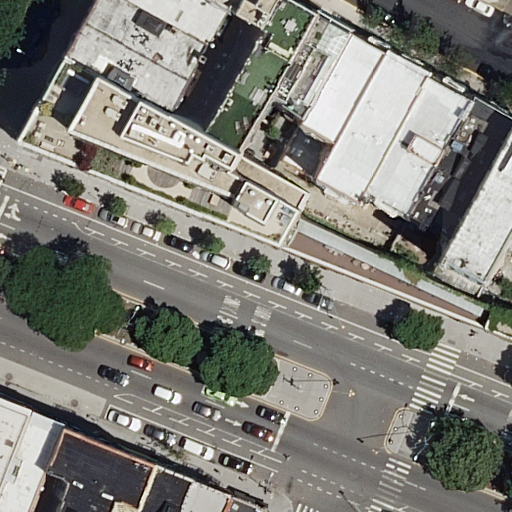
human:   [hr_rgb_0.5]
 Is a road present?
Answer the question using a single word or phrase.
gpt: yes

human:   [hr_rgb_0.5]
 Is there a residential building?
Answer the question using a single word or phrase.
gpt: yes

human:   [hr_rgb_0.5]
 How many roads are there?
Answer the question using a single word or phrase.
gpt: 15

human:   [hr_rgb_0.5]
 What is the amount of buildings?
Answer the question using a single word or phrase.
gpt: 19

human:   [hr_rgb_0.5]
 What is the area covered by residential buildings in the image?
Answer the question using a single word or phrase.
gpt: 3736m2

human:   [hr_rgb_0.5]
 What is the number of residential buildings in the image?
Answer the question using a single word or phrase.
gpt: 19

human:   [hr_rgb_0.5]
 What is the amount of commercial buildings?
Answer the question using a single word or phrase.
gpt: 0

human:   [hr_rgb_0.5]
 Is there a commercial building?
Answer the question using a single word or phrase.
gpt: no

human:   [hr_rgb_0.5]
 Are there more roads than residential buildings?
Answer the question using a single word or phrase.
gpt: no

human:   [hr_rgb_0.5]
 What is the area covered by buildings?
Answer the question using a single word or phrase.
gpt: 3736m2

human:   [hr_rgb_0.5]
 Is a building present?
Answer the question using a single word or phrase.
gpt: yes

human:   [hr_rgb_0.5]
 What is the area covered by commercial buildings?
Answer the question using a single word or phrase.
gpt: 0m2

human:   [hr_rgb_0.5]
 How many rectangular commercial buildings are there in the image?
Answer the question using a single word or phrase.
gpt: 0

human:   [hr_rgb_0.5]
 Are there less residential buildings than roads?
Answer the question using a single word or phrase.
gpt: no

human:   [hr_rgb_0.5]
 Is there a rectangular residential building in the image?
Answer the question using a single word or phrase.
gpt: yes

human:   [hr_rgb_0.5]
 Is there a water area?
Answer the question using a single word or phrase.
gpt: no

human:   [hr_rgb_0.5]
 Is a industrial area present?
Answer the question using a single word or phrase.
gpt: no

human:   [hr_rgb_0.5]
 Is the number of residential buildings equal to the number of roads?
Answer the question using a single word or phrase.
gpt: no

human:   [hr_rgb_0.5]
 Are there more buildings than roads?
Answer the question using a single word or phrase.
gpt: yes

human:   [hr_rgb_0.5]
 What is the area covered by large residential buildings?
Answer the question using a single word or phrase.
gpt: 1112m2

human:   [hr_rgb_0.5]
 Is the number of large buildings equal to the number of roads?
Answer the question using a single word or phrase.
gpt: no

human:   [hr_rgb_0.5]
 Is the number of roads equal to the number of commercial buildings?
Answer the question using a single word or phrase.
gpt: no

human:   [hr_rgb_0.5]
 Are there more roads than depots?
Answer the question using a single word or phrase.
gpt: yes

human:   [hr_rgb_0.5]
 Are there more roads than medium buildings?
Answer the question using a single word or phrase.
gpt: yes

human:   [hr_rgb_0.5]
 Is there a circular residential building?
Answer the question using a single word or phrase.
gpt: no

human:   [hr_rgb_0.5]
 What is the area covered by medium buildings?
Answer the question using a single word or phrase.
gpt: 2330m2

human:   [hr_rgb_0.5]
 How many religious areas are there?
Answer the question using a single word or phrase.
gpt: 0

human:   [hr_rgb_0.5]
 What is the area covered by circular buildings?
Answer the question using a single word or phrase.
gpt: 0m2

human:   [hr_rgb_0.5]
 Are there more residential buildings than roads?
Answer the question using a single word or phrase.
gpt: yes

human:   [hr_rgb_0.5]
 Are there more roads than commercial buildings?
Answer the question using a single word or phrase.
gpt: yes

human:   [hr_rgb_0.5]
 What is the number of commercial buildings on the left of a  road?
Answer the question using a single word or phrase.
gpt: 0

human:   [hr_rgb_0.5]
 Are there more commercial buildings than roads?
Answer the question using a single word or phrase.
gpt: no

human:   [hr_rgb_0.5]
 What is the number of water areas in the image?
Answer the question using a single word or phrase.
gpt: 0

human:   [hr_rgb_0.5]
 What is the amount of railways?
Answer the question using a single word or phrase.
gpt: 0

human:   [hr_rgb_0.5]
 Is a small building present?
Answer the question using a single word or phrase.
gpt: yes

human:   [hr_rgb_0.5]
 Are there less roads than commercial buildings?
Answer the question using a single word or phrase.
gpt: no

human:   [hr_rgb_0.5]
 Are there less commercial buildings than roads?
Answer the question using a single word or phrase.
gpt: yes

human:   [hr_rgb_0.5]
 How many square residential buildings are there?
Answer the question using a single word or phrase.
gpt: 0

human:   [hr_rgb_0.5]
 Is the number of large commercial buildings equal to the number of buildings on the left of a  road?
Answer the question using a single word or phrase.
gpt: no

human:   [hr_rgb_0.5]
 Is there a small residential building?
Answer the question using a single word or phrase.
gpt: yes

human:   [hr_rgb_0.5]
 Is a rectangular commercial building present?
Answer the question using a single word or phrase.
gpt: no

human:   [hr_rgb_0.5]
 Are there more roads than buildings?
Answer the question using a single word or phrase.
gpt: no

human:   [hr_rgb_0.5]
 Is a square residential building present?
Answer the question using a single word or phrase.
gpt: no

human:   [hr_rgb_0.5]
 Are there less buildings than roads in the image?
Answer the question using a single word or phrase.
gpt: no

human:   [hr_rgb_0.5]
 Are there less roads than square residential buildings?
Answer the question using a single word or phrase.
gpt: no

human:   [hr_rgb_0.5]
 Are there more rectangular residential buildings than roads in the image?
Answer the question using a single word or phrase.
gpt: yes

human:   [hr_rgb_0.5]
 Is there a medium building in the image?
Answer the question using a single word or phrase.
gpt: yes

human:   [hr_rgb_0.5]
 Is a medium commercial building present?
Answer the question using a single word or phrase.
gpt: no

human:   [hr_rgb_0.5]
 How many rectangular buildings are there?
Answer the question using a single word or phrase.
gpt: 16

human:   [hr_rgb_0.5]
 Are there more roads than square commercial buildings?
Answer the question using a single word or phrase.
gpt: yes

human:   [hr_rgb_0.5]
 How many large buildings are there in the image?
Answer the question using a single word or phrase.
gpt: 1

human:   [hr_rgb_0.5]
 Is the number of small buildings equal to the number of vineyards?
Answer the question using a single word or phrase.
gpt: no

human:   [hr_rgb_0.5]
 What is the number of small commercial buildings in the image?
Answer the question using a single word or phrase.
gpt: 0

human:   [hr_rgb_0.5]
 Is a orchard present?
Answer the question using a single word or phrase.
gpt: no

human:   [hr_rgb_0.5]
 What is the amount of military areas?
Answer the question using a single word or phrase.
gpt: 0

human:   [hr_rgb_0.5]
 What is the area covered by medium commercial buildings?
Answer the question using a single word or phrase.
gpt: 0m2

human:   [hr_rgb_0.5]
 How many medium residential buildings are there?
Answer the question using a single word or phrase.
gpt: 10

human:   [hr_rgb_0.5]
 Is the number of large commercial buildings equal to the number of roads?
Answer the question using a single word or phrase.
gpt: no

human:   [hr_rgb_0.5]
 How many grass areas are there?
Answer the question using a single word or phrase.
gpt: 0

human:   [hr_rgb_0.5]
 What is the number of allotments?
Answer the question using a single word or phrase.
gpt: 0

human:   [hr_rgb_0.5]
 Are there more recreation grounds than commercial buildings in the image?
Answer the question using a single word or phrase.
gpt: no

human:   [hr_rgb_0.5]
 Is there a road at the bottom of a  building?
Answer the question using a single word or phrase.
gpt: yes

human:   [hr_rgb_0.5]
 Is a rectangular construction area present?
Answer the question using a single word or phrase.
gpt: no

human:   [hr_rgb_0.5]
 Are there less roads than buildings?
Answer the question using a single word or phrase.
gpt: yes